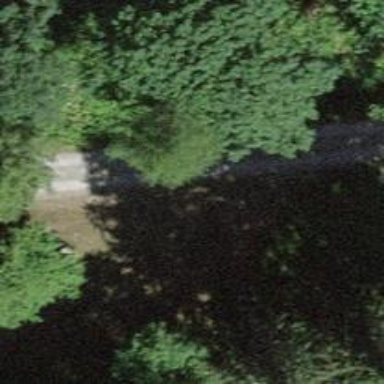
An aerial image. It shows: Unpaved path with no sidewalk.